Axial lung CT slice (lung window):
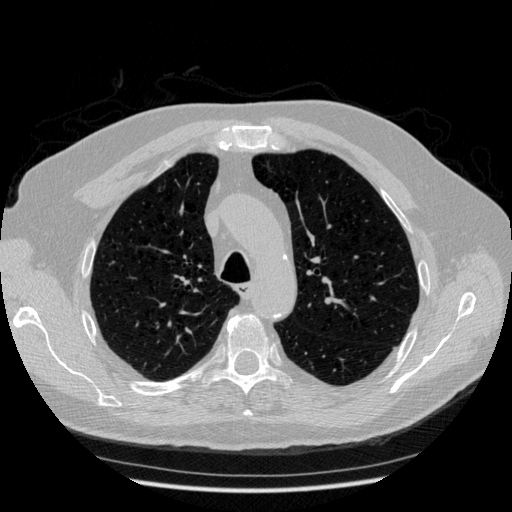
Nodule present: no